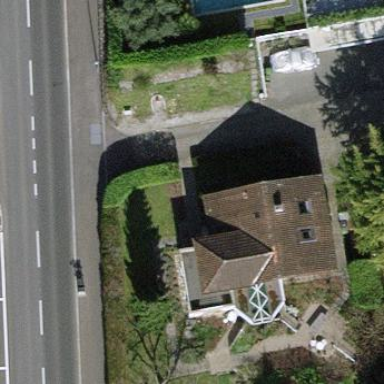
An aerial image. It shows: Detached building with gabled roof.